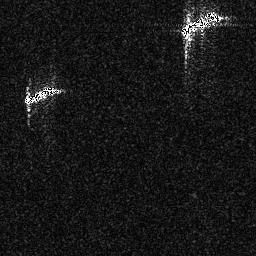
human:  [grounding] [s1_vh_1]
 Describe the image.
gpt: In the satellite image, there is  <ref>1 medium ship </ref> <box>[[69, 3, 87, 14, 0]]</box> located at top right,  <ref>1 medium ship </ref> <box>[[8, 33, 24, 40, 0]]</box> located at left.